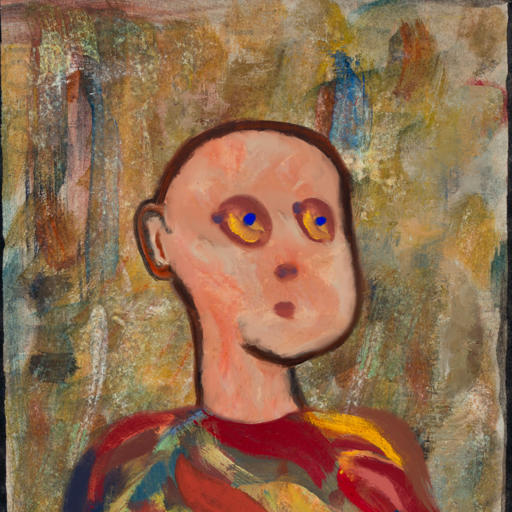
Background: Pipe, Head And Neck Side: Roy_Bahadur, Face Side: Mother_And_Son_Son, Bust: Mother_And_Son_Son, Hair Side: Blank, Head Accessory: Blank, Second Necklace: Blank, Necklace: Blank, Baby: Blank